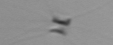
Label: Chaetoceros_tenuissimus